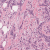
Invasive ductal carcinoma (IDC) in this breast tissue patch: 1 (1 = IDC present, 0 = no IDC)